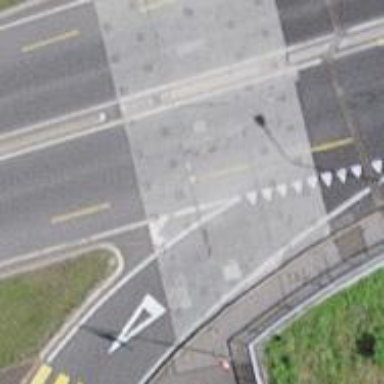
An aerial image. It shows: Primary highway with asphalt surface. It has separate cycle lane and sidewalk. The road also accommodates busway.